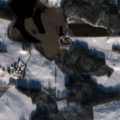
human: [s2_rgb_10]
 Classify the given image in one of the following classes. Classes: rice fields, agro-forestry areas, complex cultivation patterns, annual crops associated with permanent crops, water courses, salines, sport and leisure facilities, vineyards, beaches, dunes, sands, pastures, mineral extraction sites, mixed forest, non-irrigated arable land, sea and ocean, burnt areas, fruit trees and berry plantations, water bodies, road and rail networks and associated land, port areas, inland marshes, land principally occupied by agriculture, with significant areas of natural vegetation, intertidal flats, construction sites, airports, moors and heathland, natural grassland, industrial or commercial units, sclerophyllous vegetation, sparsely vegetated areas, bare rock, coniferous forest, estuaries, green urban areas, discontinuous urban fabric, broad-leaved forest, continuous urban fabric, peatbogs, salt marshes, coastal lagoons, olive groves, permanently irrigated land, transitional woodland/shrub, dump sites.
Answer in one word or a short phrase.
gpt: non-irrigated arable land, land principally occupied by agriculture, with significant areas of natural vegetation, mixed forest, water bodies